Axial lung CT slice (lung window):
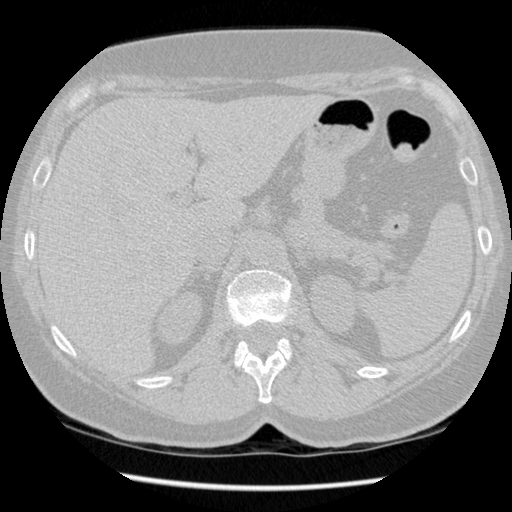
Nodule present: no